Question: I'm working on a GUI application in Python / Glade, and have the following issue.
I am trying to get an About dialog properly working...however when I click 'Close' (in the About dialog) and then attempt to open it again, this is all I see:

So, just a tiny little snippet of the window, and a non-functioning close button.
This is my class for my Glade window:
'''
# glade object
class MainWindow(object):
builder_ = None
# load main window
def __init__(self):
handler = {
"sigWindowDestroy" : gtk.main_quit,
"sigShowAbout" : self.show_about
}
projfile = "proj.glade"
self.builder_ = gtk.Builder()
self.builder_.add_from_file(projfile)
self.builder_.connect_signals(handler)
window = self.builder_.get_object("main_window")
window.show()
# show about dialog
def show_about(self, *args):
dAbout = self.builder_.get_object("dAbout")
dAbout.run()
dAbout.destroy()
'''
And in my main function:
'''
# load glade gui
app = MainWindow()
gtk.main()
'''
On the second click, I see the following output in my terminal window (using Mac OS X).
'''
GtkWarning: gtk_widget_show: assertion 'GTK_IS_WIDGET (widget)' failed
dAbout.run()
GtkWarning: gtk_label_set_markup: assertion 'GTK_IS_LABEL (label)' failed
dAbout.run()
'''
---
Edit: sorry, must reopen for general unfamiliarity with PyGTK.
I've used the 'show()/hide()' methods instead of 'run()/destroy()' as proposed. Now, I was following along with another SO post, which highlighted <URL>, and am seeing this behavior.
First, the Close button does nothing. I had thought for some reason its behavior was pre-defined.
Second, closing the dialog with the corner close button still provides the same behavior that I see with 'run()/destroy()' as above.
---
Edit 2: Solved by adding the following:
'''
dAbout.connect("response", lambda d, r: d.hide())
'''
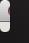
Answer: Don't try to (deep-)copy a widget. It doesn't work, as you found out.
Instead, 'hide()' the dialog instead of 'destroy()'ing it.